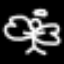
Label: angel